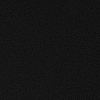
Atmospheric dust classification: not_dusty